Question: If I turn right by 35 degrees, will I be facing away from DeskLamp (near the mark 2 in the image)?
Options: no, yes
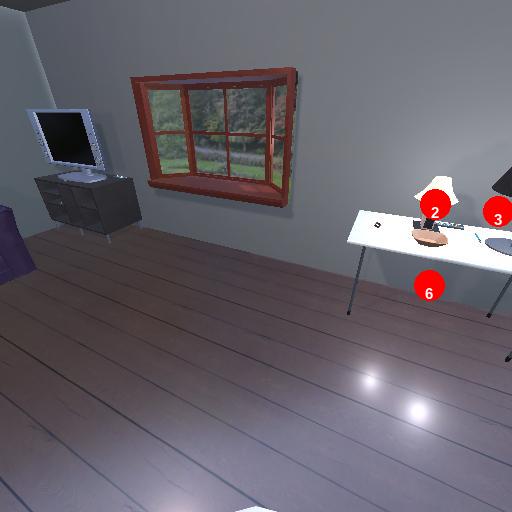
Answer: no